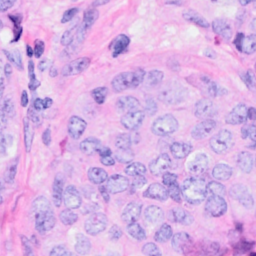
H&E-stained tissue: Breast